Interaction volume radius: 10 \u00c5
Interaction volume height: 10 \u00c5
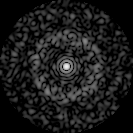
Disorder parameter: 0.8425